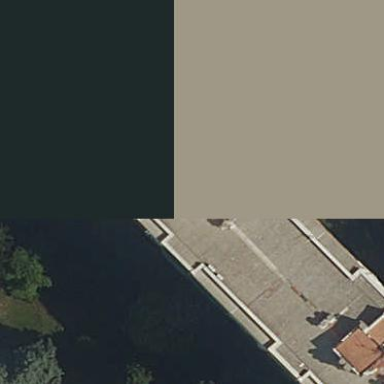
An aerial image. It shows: Apartment building with hipped roof.